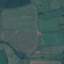
Land use / land cover: Pasture